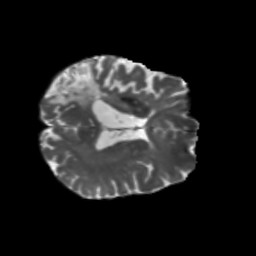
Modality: T2w
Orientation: axial
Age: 68
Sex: female
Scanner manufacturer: siemens
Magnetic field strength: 3 T
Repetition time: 5.25 s
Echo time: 0.08 s